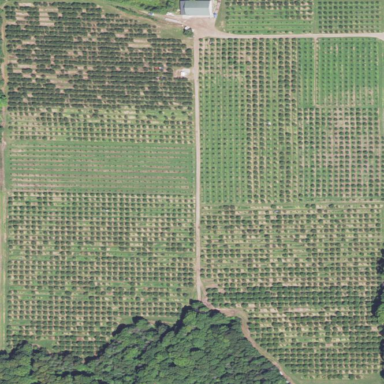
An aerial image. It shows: Orchard.